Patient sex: M
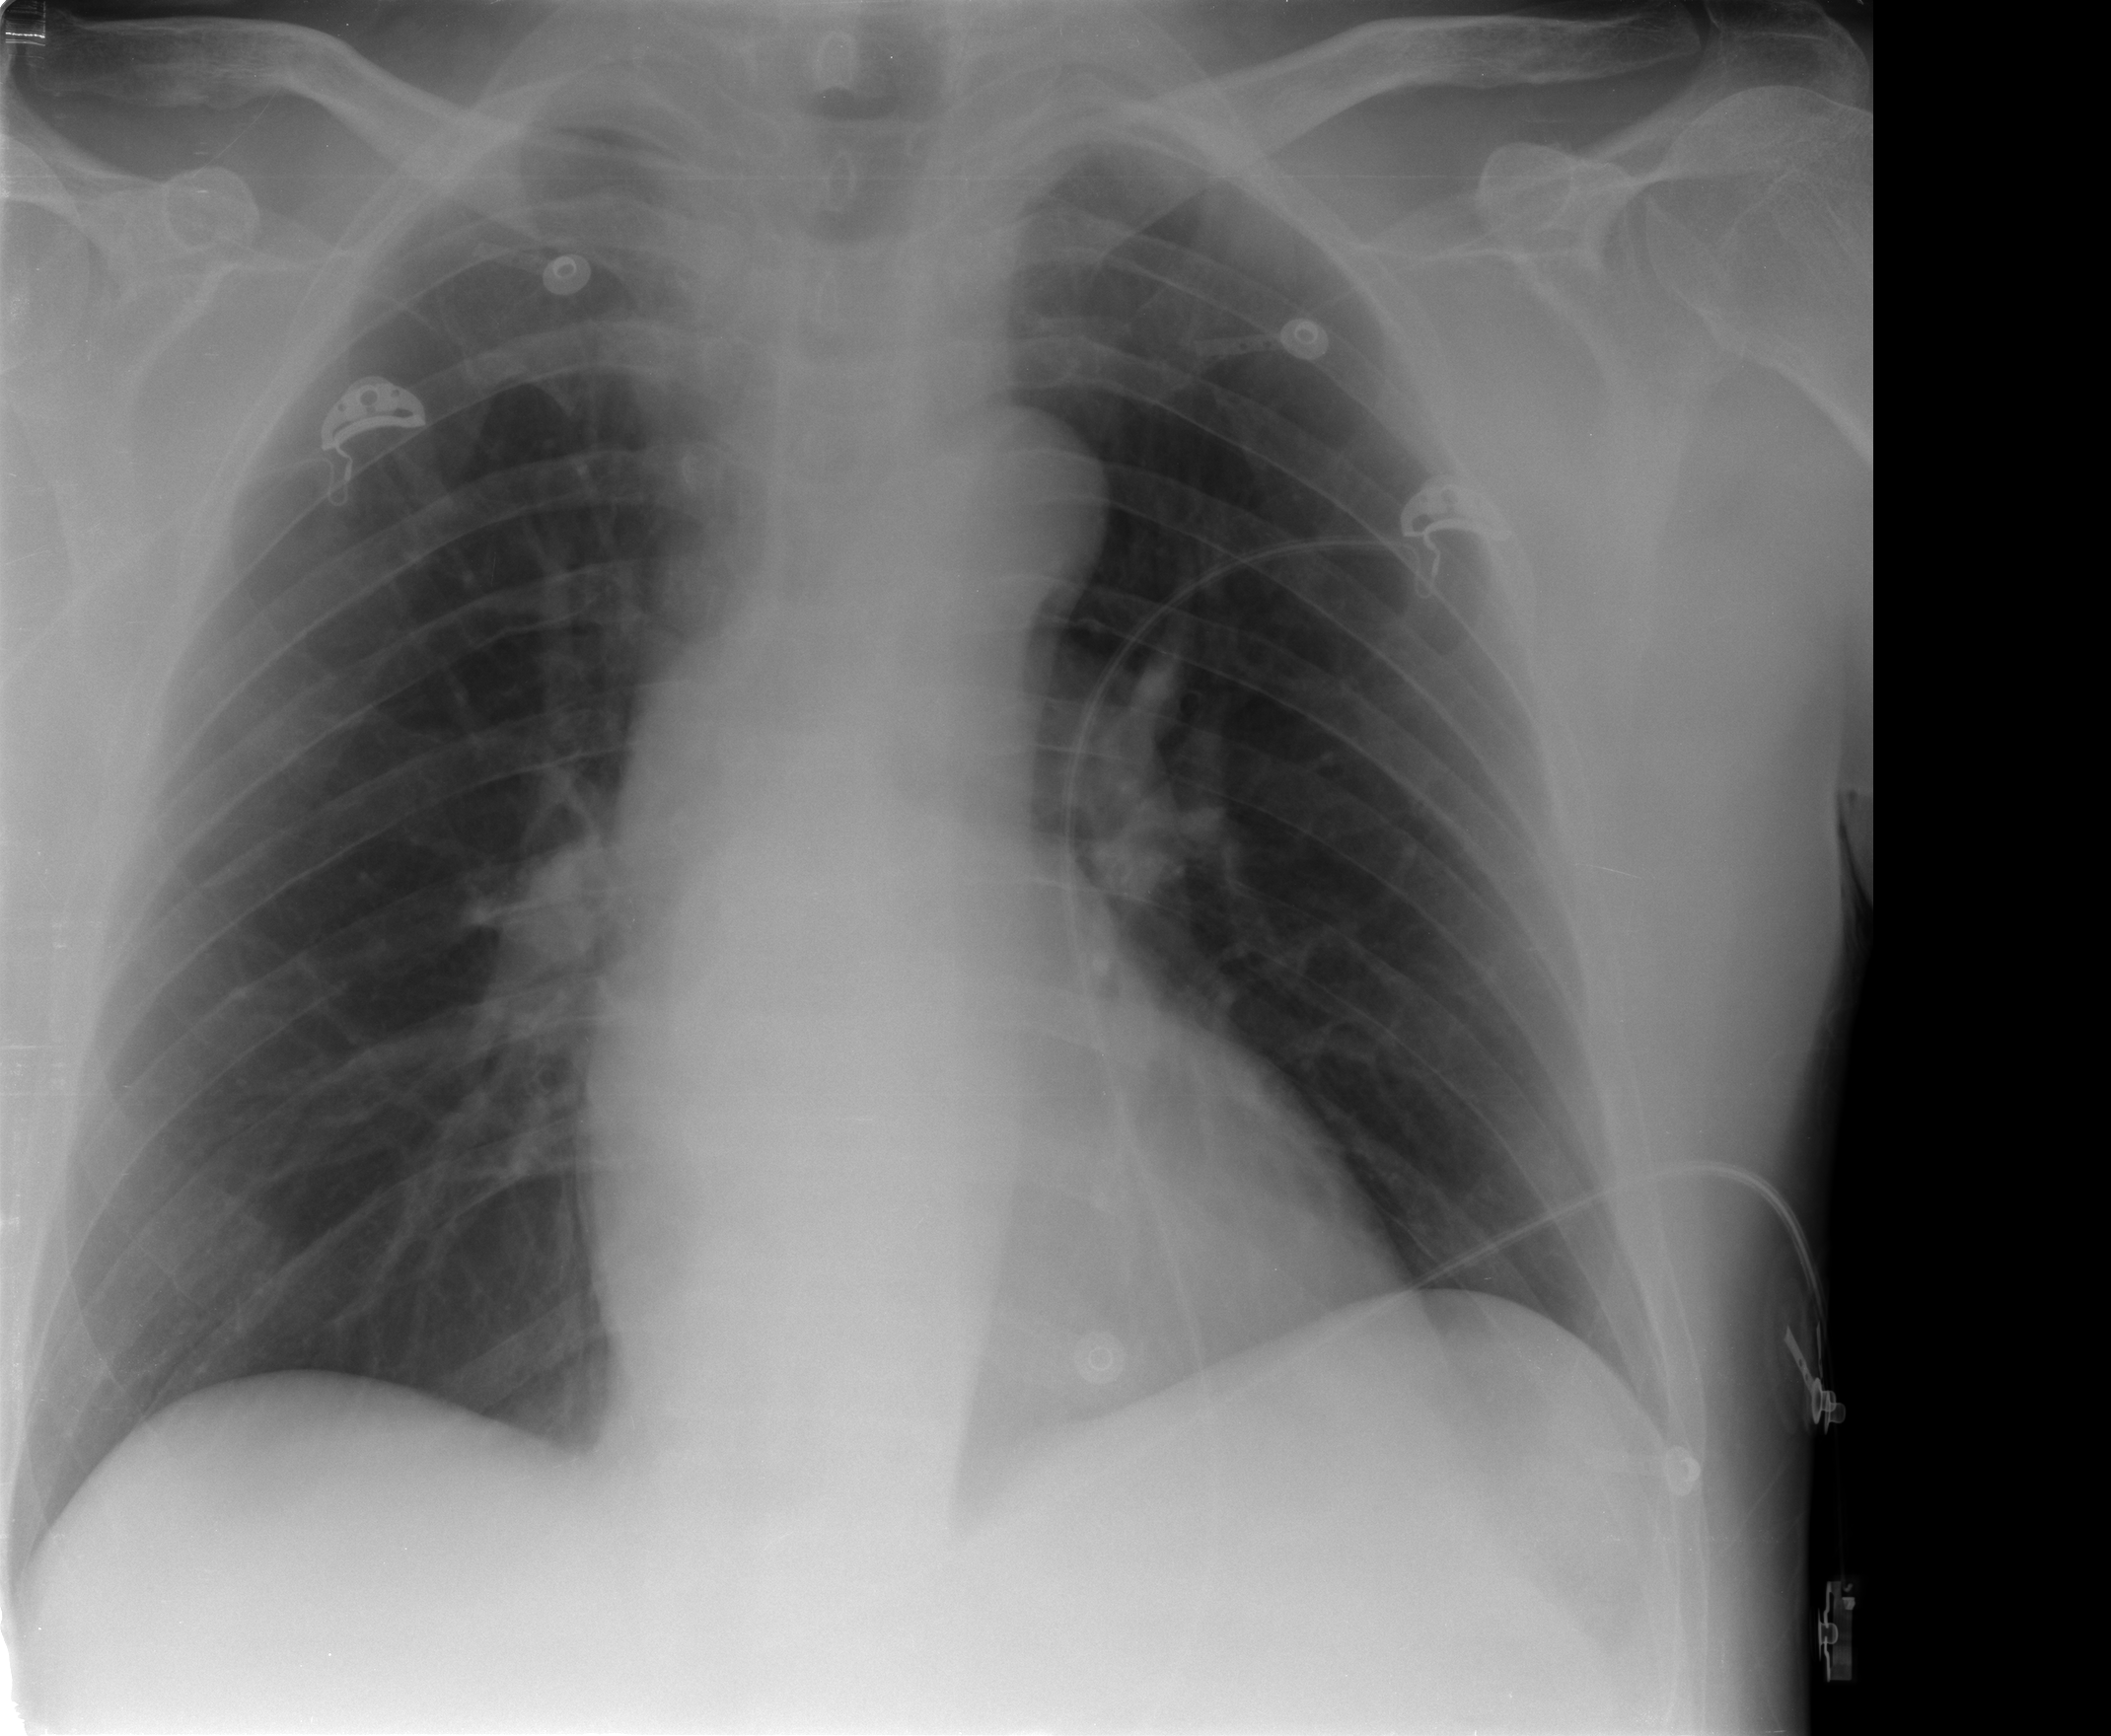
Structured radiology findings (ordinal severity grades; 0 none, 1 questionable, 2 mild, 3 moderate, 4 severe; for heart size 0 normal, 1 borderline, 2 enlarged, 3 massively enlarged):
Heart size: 0
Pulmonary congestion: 1
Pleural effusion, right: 0
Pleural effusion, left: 0
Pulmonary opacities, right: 0
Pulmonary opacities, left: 0
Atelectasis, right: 0
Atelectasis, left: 0